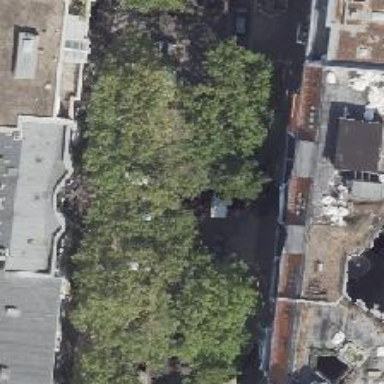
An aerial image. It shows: Deciduous tree with broadleaved leaves.